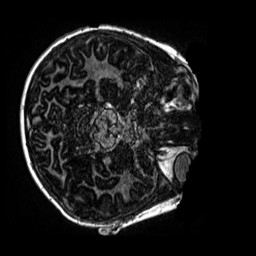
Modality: MP2RAGE
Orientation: axial
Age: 9
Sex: male
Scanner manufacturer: siemens
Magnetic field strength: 3 T
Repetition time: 4 s
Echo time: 0.00299 s